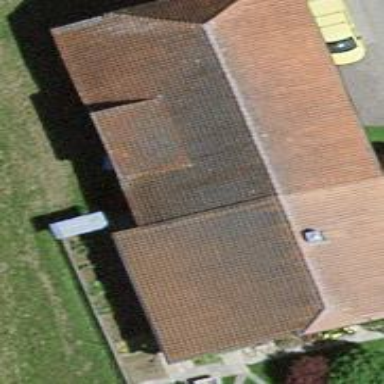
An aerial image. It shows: Farm building.